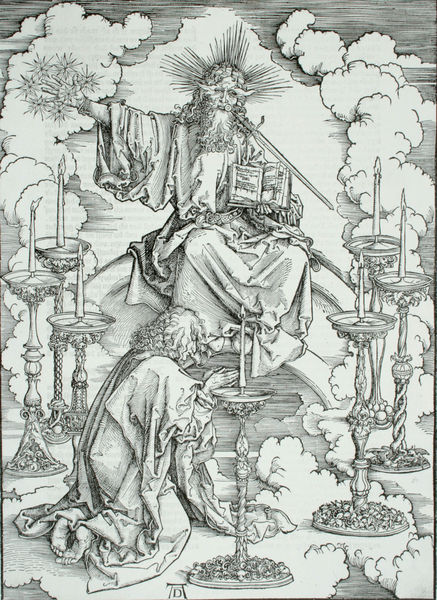
Titel: Apokalypse - Johannes erblickt die sieben Leuchter
Künstler: Albrecht Dürer
Institution: (Seriendruck)
Schlagwörter: dunkel, feuer, gott, hand, himmel, kopf, mann, weiß, wolken, menschen, sitzen, geste, grau, hell, hintergrund, licht, schwarz, vordergrund, zeichnung, tuch, wolke, bart, richter, augen, bibel, falten, johannes, mensch, messer, vollbart, herr, signatur, rauch, sonne, auge, gewand, sitzend, gewänder, vater, blatt, renaissance, turm, engel, füße, holzschnitt, bogen, grafik, graphik, linien, stämme, thron, kerze, kerzen, leuchter, faltenwurf, zeigen, bögen, barfuss, paradies, tusche, flamme, moses, buch, türme, flammen, strahlen, linie, druck, sterne, initialen, monogramm, radierung, stich, illustration, schwarzweiß, schwert, schwerter, knien, bleistift, herrscher, beten, gebet, allegorie, kranz, stift, kerzenständer, kerzenhalter, kerzenleuchter, heiligenschein, apokalypse, knieend, kniend, vision, knieen, sonnenstrahlen, sieben, erscheinung, heiliger, ständer, dürer, anbeten, heilig, kupferstich, anbetung, israel, prophet, kandelaber, bitten, docht, doppelbogen, regenbogen, schöpfen, kuperstich, albrecht, albrecht dürer, strahlenkranz, gottvater, streuen, evangelium, schöpfer, strene, umgeben, goot, messers schneide